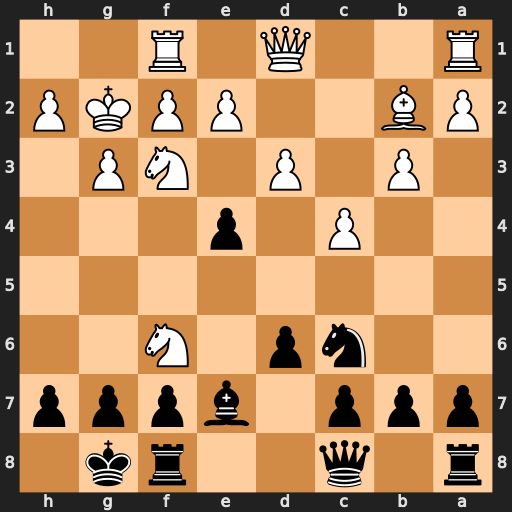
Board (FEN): r1q2rk1/ppp1bppp/2np1N2/8/2P1p3/1P1P1NP1/PB2PPKP/R2Q1R2
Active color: b
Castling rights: -
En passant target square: -
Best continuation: Bxf6 Bxf6 exf3+ exf3 gxf6